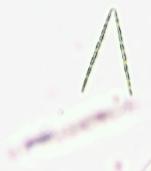
Label: Thalassionema